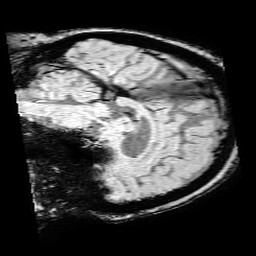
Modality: SWI
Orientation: sagittal
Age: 46
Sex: female
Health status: ill
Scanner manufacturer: philips
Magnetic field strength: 3 T
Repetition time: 0.031 s